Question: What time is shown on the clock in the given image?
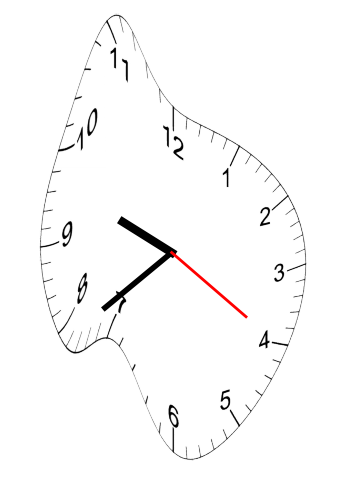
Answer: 09:38:20